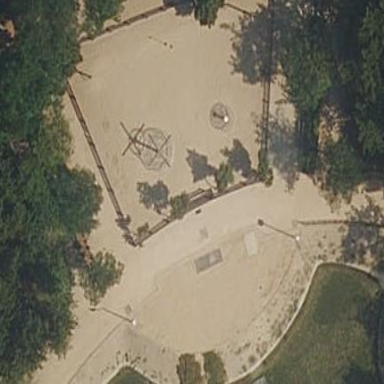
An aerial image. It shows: Playground area for leisure activities on the land.